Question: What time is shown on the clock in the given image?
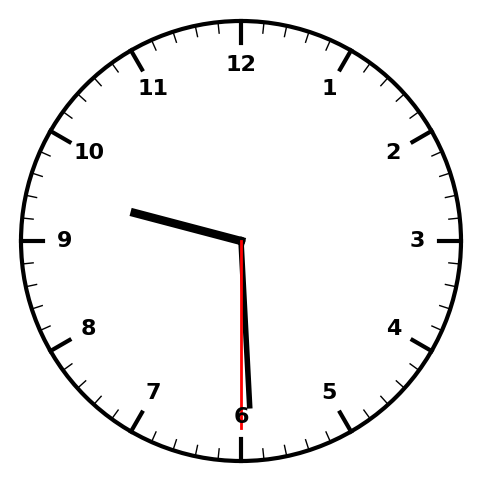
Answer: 09:29:30